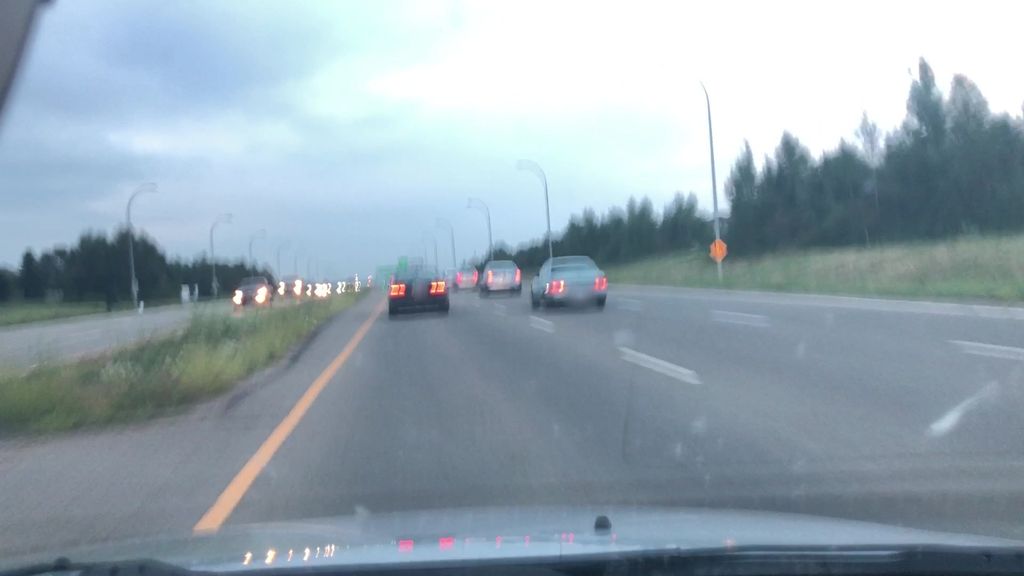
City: edmonton